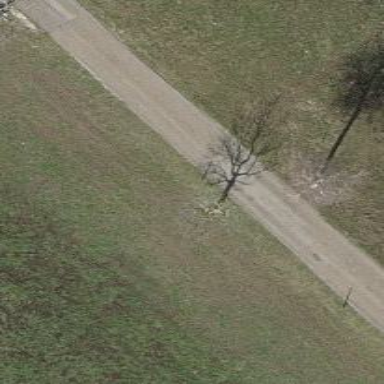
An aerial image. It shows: Broadleaved tree in natural setting.